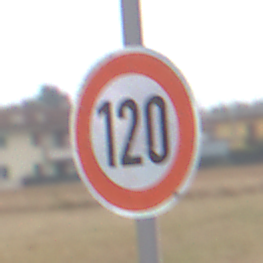
Verkehrszeichen: Geschwindigkeit120
Umgebung: Outdoor, Suburban
Tageszeit: Midday
Wetter: Overcast
Licht: Natural
Jahreszeit: NotSpecified
Kontrast: LowContrast